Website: home-depot
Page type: account-dashboard
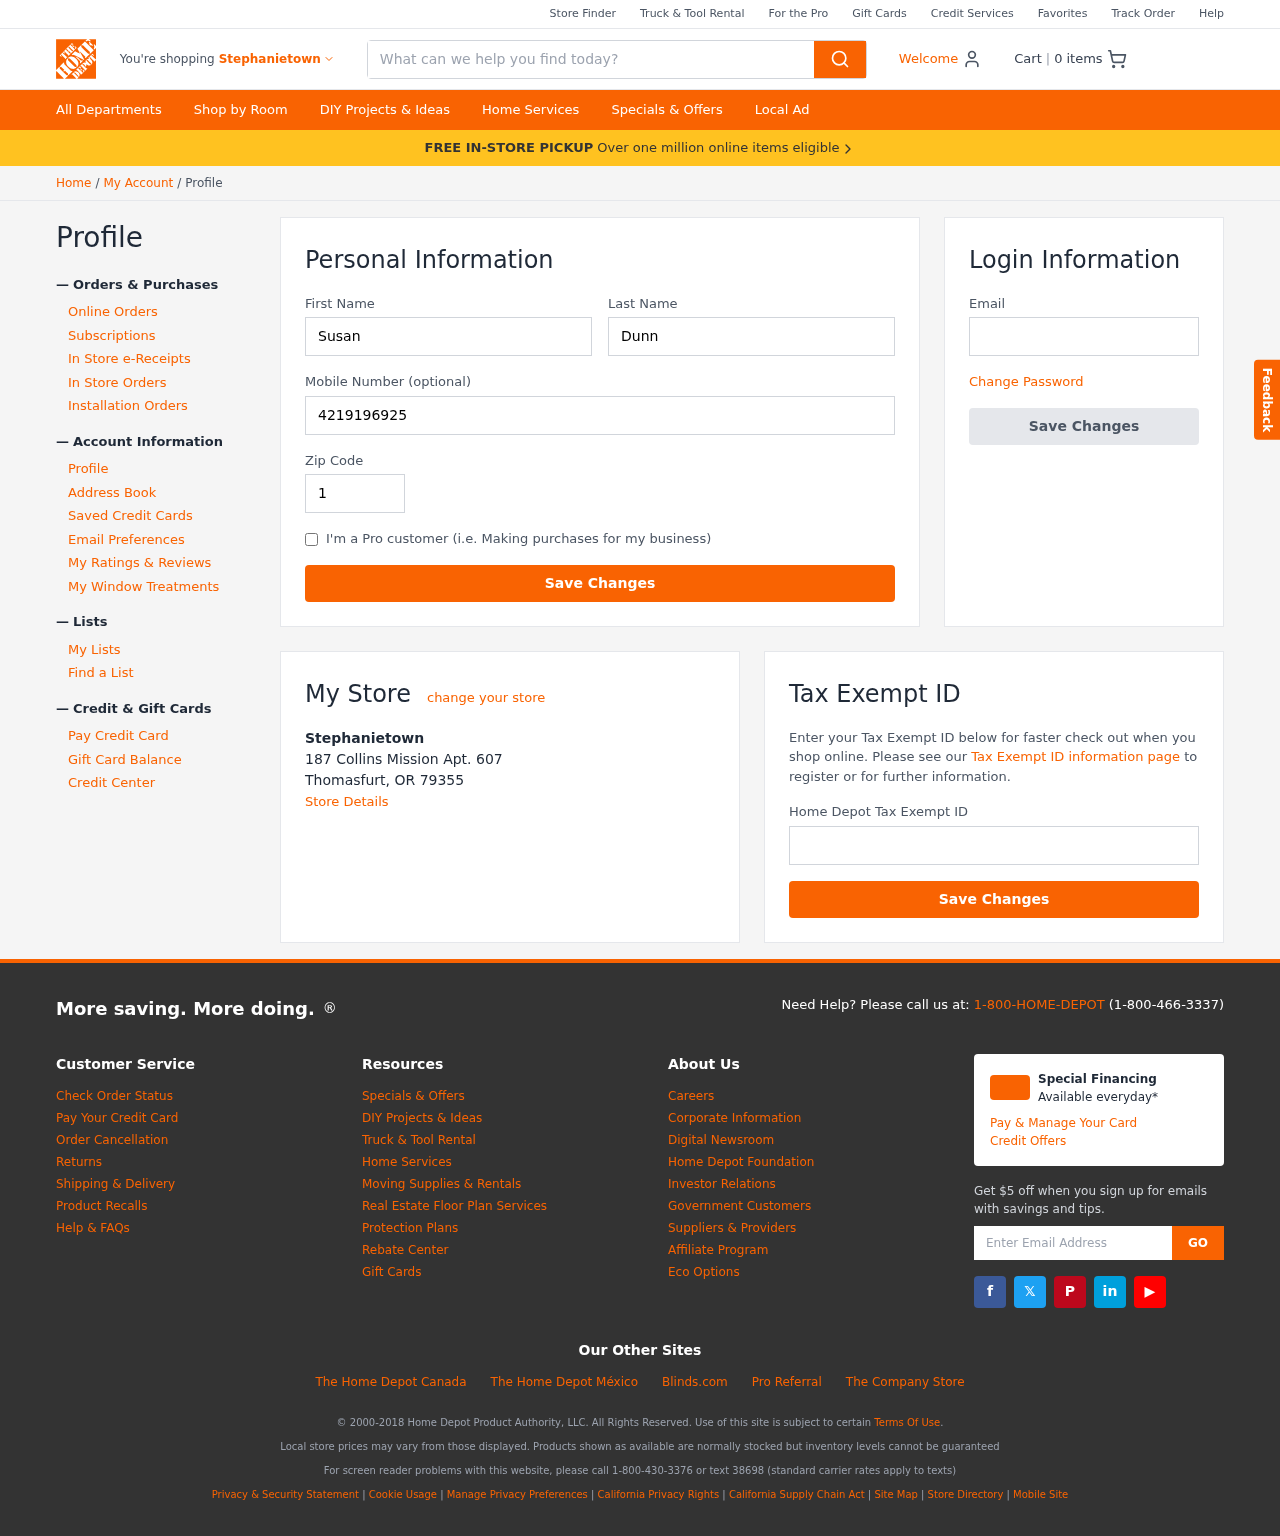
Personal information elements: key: PII_CITY
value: Stephanietown
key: PII_EMAIL
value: susandunn@hotmail.com
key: PII_FIRSTNAME
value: Susan
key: PII_LASTNAME
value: Dunn
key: PII_LOCATION1_CITY_STATE_ZIP
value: Thomasfurt, OR 79355
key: PII_LOCATION1_NAME
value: Stephanietown
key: PII_LOCATION1_STREET
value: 187 Collins Mission Apt. 607
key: PII_PHONE
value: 4219196925
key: PII_POSTCODE
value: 13694
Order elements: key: ORDER_NUM_ITEMS
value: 0
Search elements: key: HEADER_SEARCH
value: What can we help you find today?